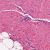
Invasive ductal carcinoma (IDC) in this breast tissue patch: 0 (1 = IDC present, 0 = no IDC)